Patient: sex M, age 59
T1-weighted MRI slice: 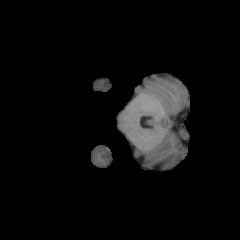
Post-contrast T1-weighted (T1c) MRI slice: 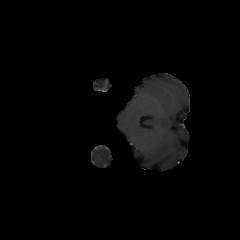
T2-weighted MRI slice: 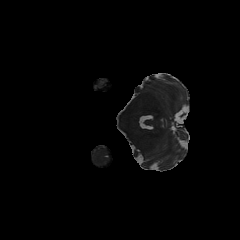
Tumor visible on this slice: no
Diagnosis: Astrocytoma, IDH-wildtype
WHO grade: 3